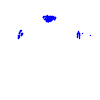
Particle: kaon